三年级 · 度量几何学
在下面的方格图中画两个周长为 10 厘米的长方形, 并分别计算出它们的面积是多少。（每个方格代表边长为 1 厘米的正方形）

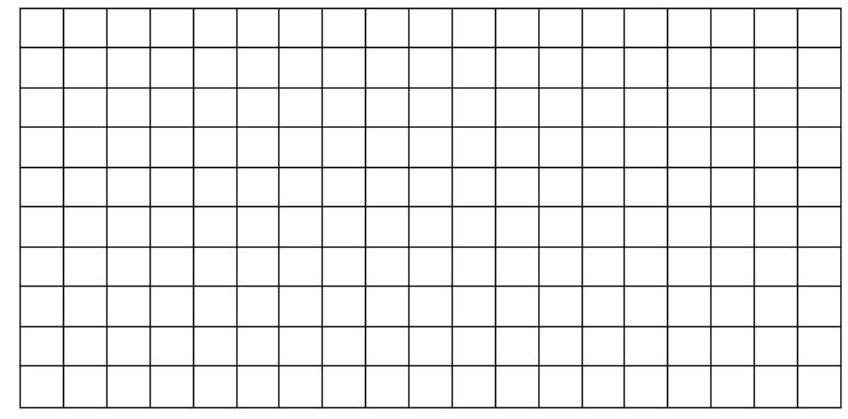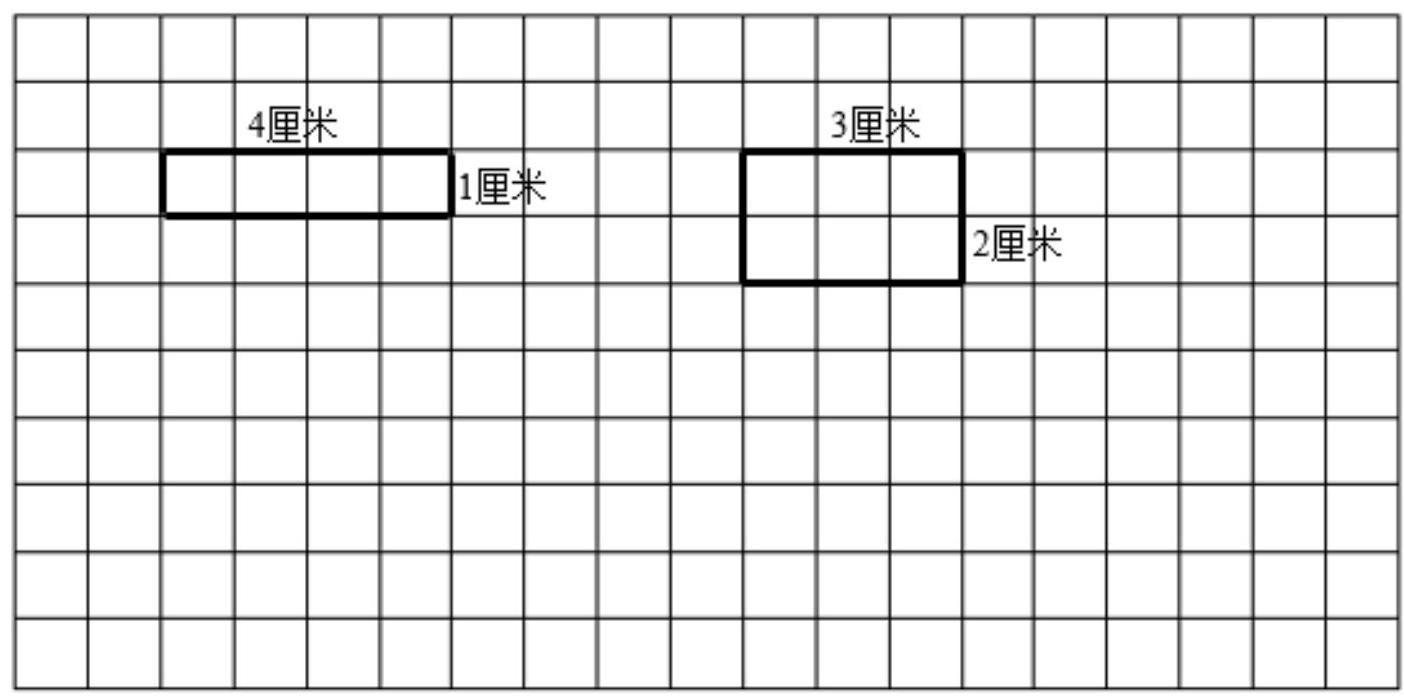
答案: 解见详解; 4 平方厘米; 6 平方厘米

【分析】根据长方形的周长计算公式“长方形周长 $=($ 长十宽 $) \times 2$ ”, 用周长 10 厘米除以 2 就是长方形的长与宽的和, 只要画出的长方形的长与宽的和符合这个条件即可; 再根据长方形的面积计算公式 “长方形面积 $=$ 长 $\times$ 宽”，即可计算出所画长方形的面积。

【详解】长方形长与宽的和为: $10 \div 2=5$ (厘米)

$5=4+1=3+2$

长 4 厘米、宽 1 厘米或长 3 厘米、宽 2 厘米的长方形周长都是 10 厘米。

如图所示:

面积: $4 \times 1=4$ (平方厘米)

面积: $3 \times 2=6$ (平方厘米)
【点睛】本题主要考查根据指定周长画长方形以及长方形面积的计算, 根据长方形周长公式先确定长方形长和宽的值, 是解答本题的关键。